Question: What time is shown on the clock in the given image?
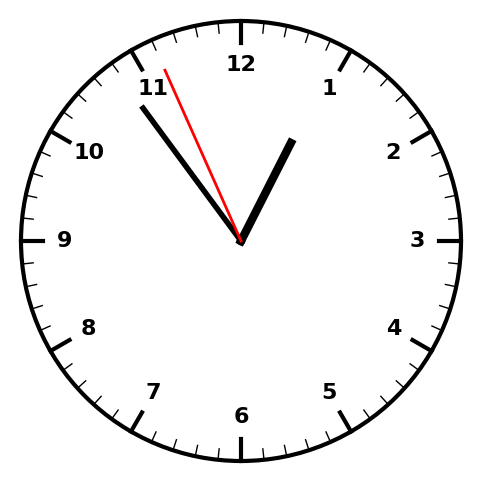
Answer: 12:53:56